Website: slack
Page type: review-order
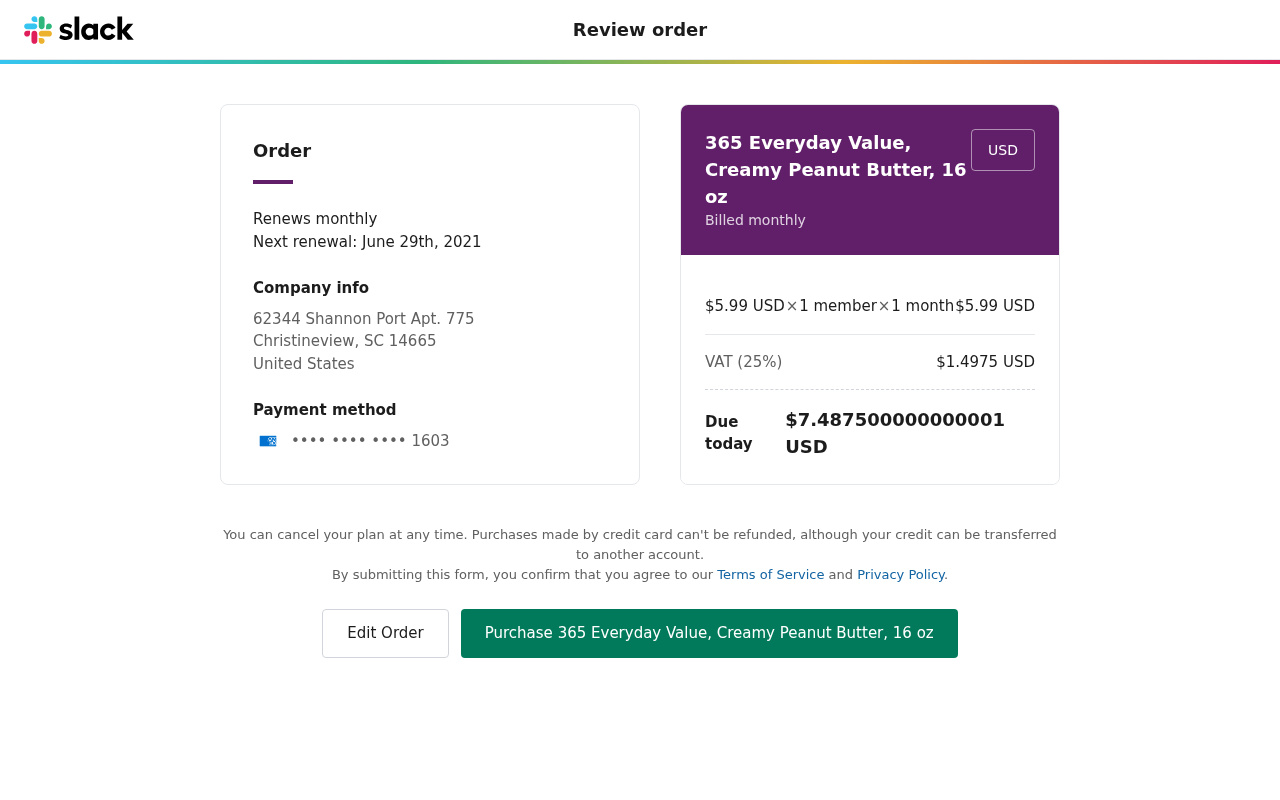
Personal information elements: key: PII_CARD_LAST4
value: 1603
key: PII_CITY_STATE_ZIP
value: Christineview, SC 14665
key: PII_COUNTRY
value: United States
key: PII_STREET
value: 62344 Shannon Port Apt. 775
Product elements: key: PRODUCT1_NAME
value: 365 Everyday Value, Creamy Peanut Butter, 16 oz
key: PRODUCT1_PRICE
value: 5.99
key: PRODUCT1_QUANTITY
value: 1
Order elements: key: ORDER_RENEWAL_DATE
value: June 29th, 2021
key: ORDER_SUBTOTAL
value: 5.99
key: ORDER_TAX
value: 1.4975
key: ORDER_TOTAL
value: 7.487500000000001